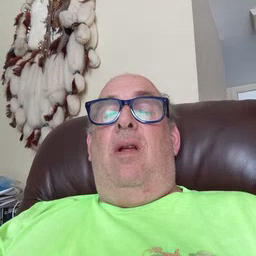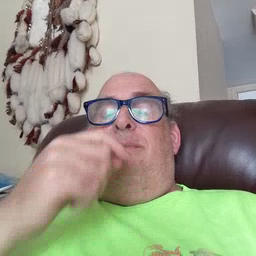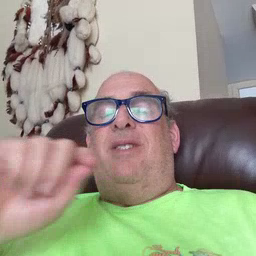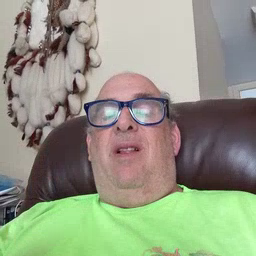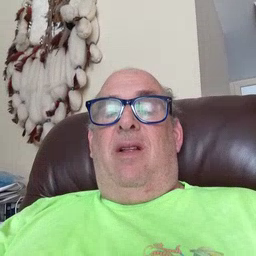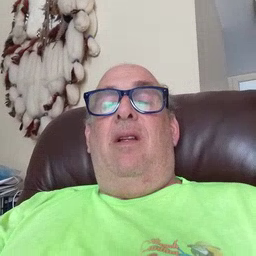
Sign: pencil